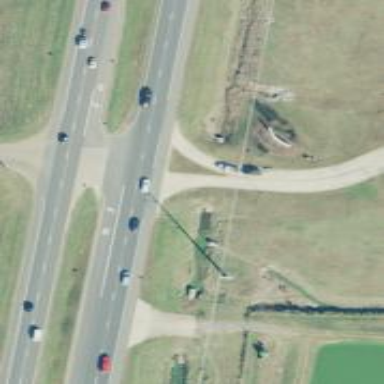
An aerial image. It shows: Trunk link highway.